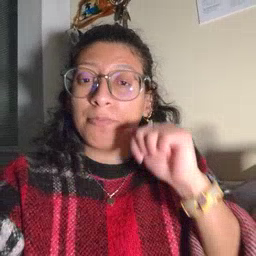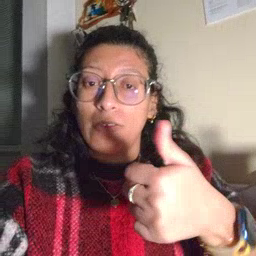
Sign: tomorrow